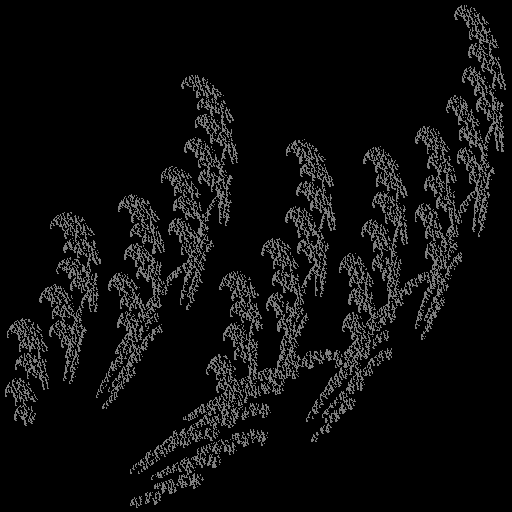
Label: spiderbrake